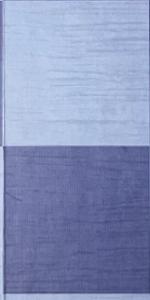
Label: Empty